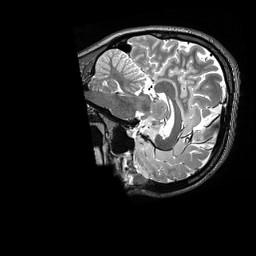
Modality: T2w
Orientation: sagittal
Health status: healthy
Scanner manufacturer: siemens
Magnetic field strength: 3 T
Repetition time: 3.2 s
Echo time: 0.565 s